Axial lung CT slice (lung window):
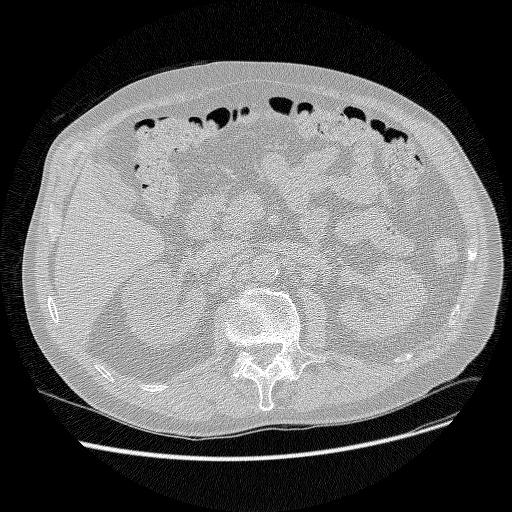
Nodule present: no